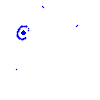
Particle: kaon